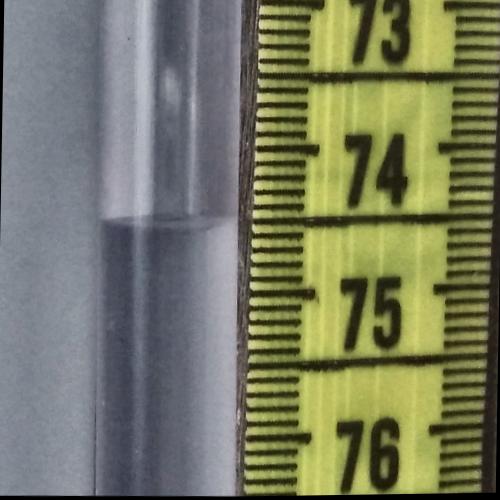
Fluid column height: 74.5 cm